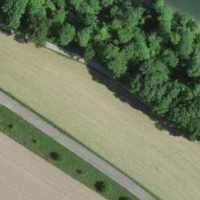
EUNIS habitat code: 52
Species observed at this site:
Rosa arvensis